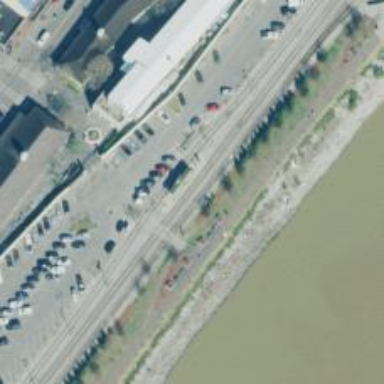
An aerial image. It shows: Railway crossing.